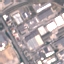
Land use / land cover class: Industrial